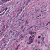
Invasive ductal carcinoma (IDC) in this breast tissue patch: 1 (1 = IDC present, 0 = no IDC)